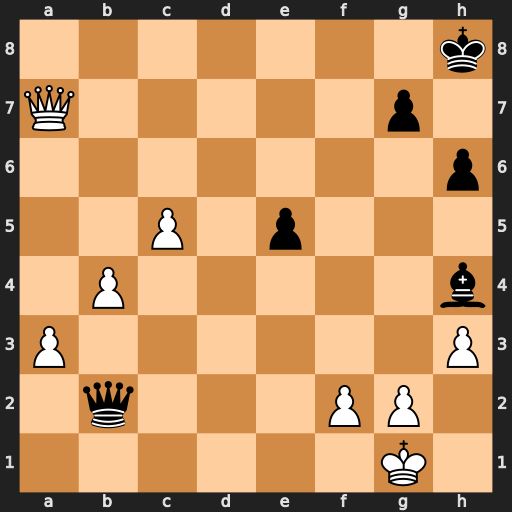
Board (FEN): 7k/Q5p1/7p/2P1p3/1P5b/P6P/1q3PP1/6K1
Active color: w
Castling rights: -
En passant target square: -
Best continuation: Qa8+ Kh7 Qe4+